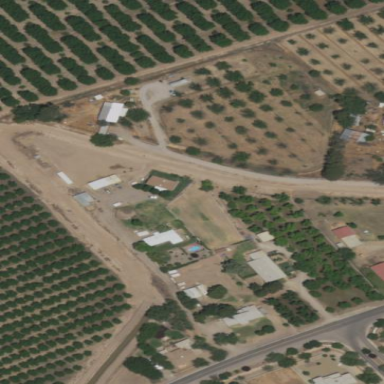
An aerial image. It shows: Orchard.